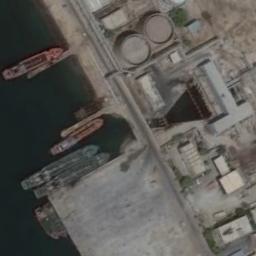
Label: ship